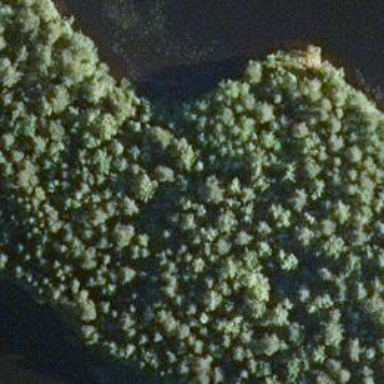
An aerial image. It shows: Mixed woodland with various types of leaves.